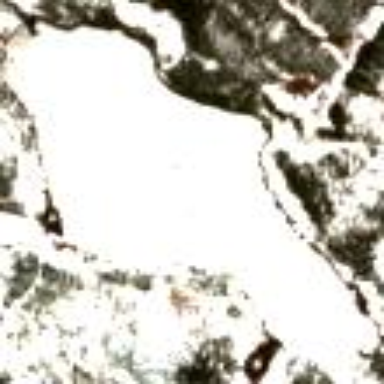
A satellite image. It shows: Serene lake.